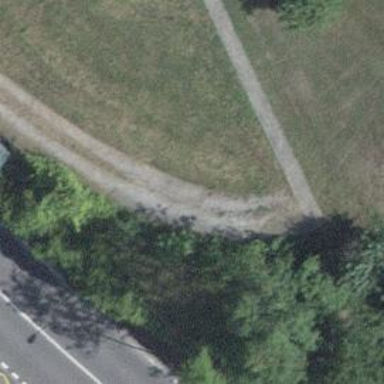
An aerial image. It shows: Track road with grade3 tracktype.